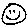
Label: smiley face